Interaction volume radius: 5 \u00c5
Interaction volume height: 10 \u00c5
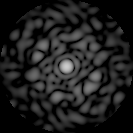
Disorder parameter: 0.8186